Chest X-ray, AP view. Patient: 49 years old, sex M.
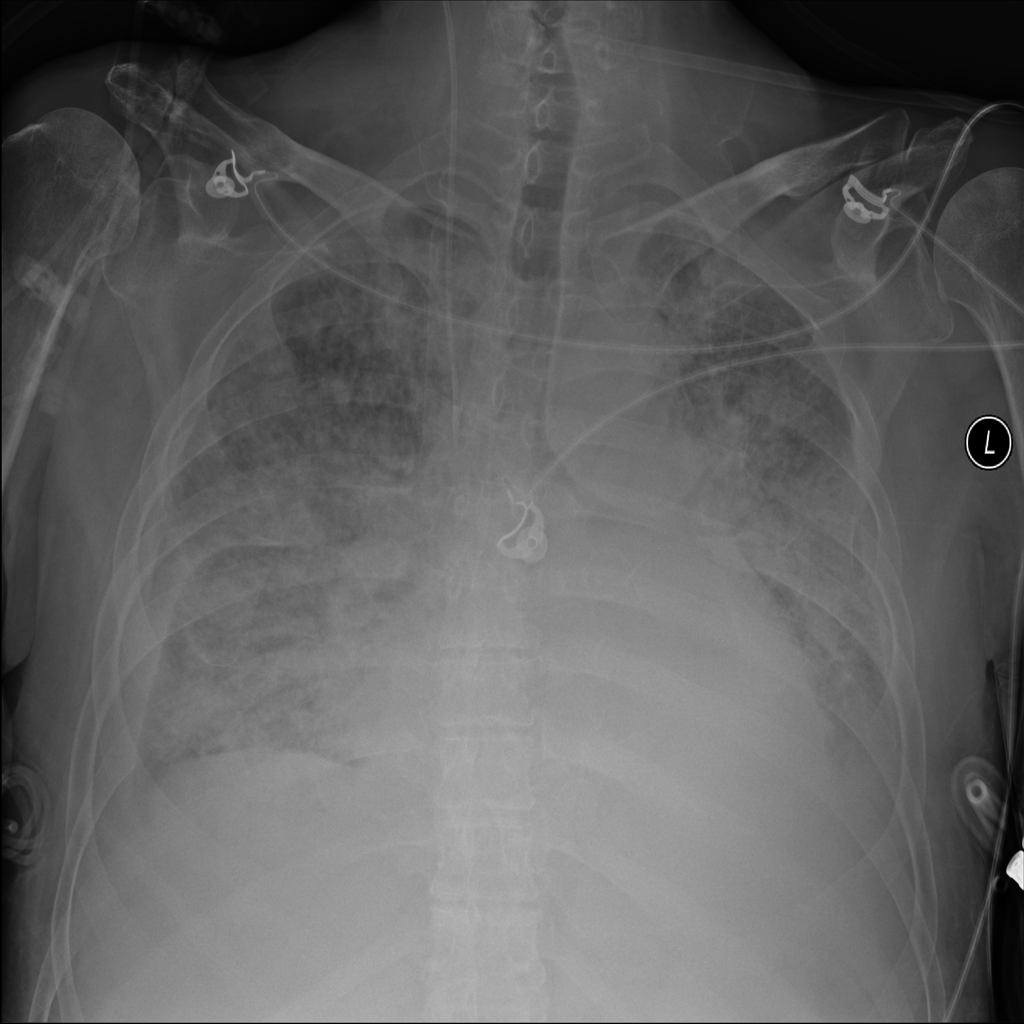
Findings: Effusion, Mass